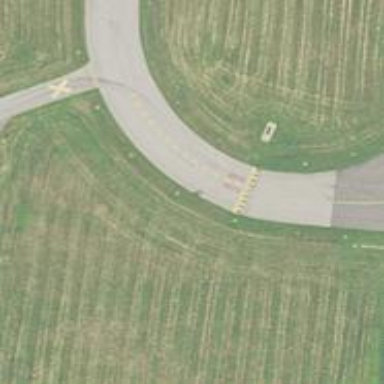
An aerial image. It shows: View of taxiway at the airport.